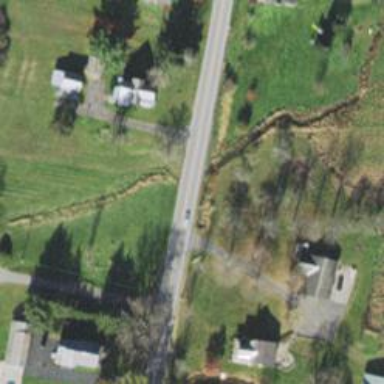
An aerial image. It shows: Culvert tunnel.